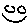
Label: smiley face